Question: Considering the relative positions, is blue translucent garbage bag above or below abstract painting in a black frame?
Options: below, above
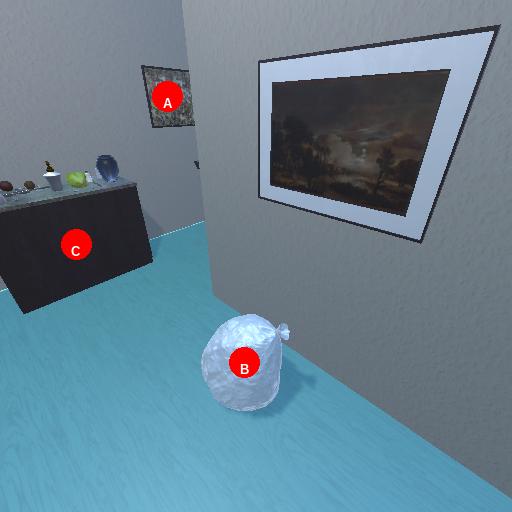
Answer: below